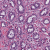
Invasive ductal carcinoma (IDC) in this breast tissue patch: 1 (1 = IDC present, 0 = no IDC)